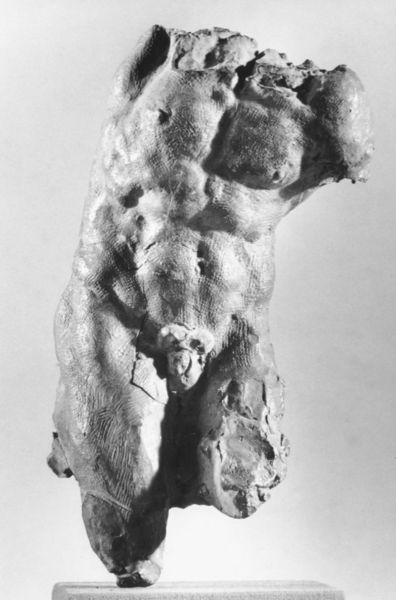
Titel: Bozzetto für den bärtigen Sklaven
Künstler: Michelangelo
Institution: London,  British Museum
Schlagwörter: held, kopf, mann, nackt, brust, grau, marmor, arme, stein, skulptur, statue, ton, beine, muskeln, nabel, bauch, bronze, brustwarze, brustwarzen, muskulös, penis, antike, torso, schwarzweiß, fragment, antik, griechisch, krieger, apoll, gips, athlet, kopflos, römisch, rumpf, teil, gebrochen, ohne kopf, verstümmelt, athletisch, beinlos, armlos, gemächt, trainiert, ohne arme, antike statue, ohne beine, bauchmuskulatur